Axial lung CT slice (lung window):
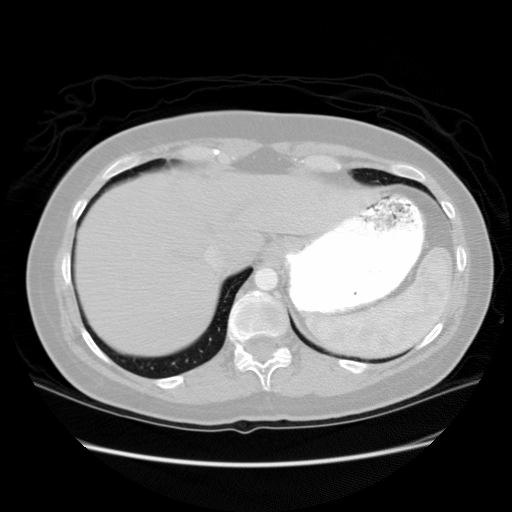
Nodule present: no